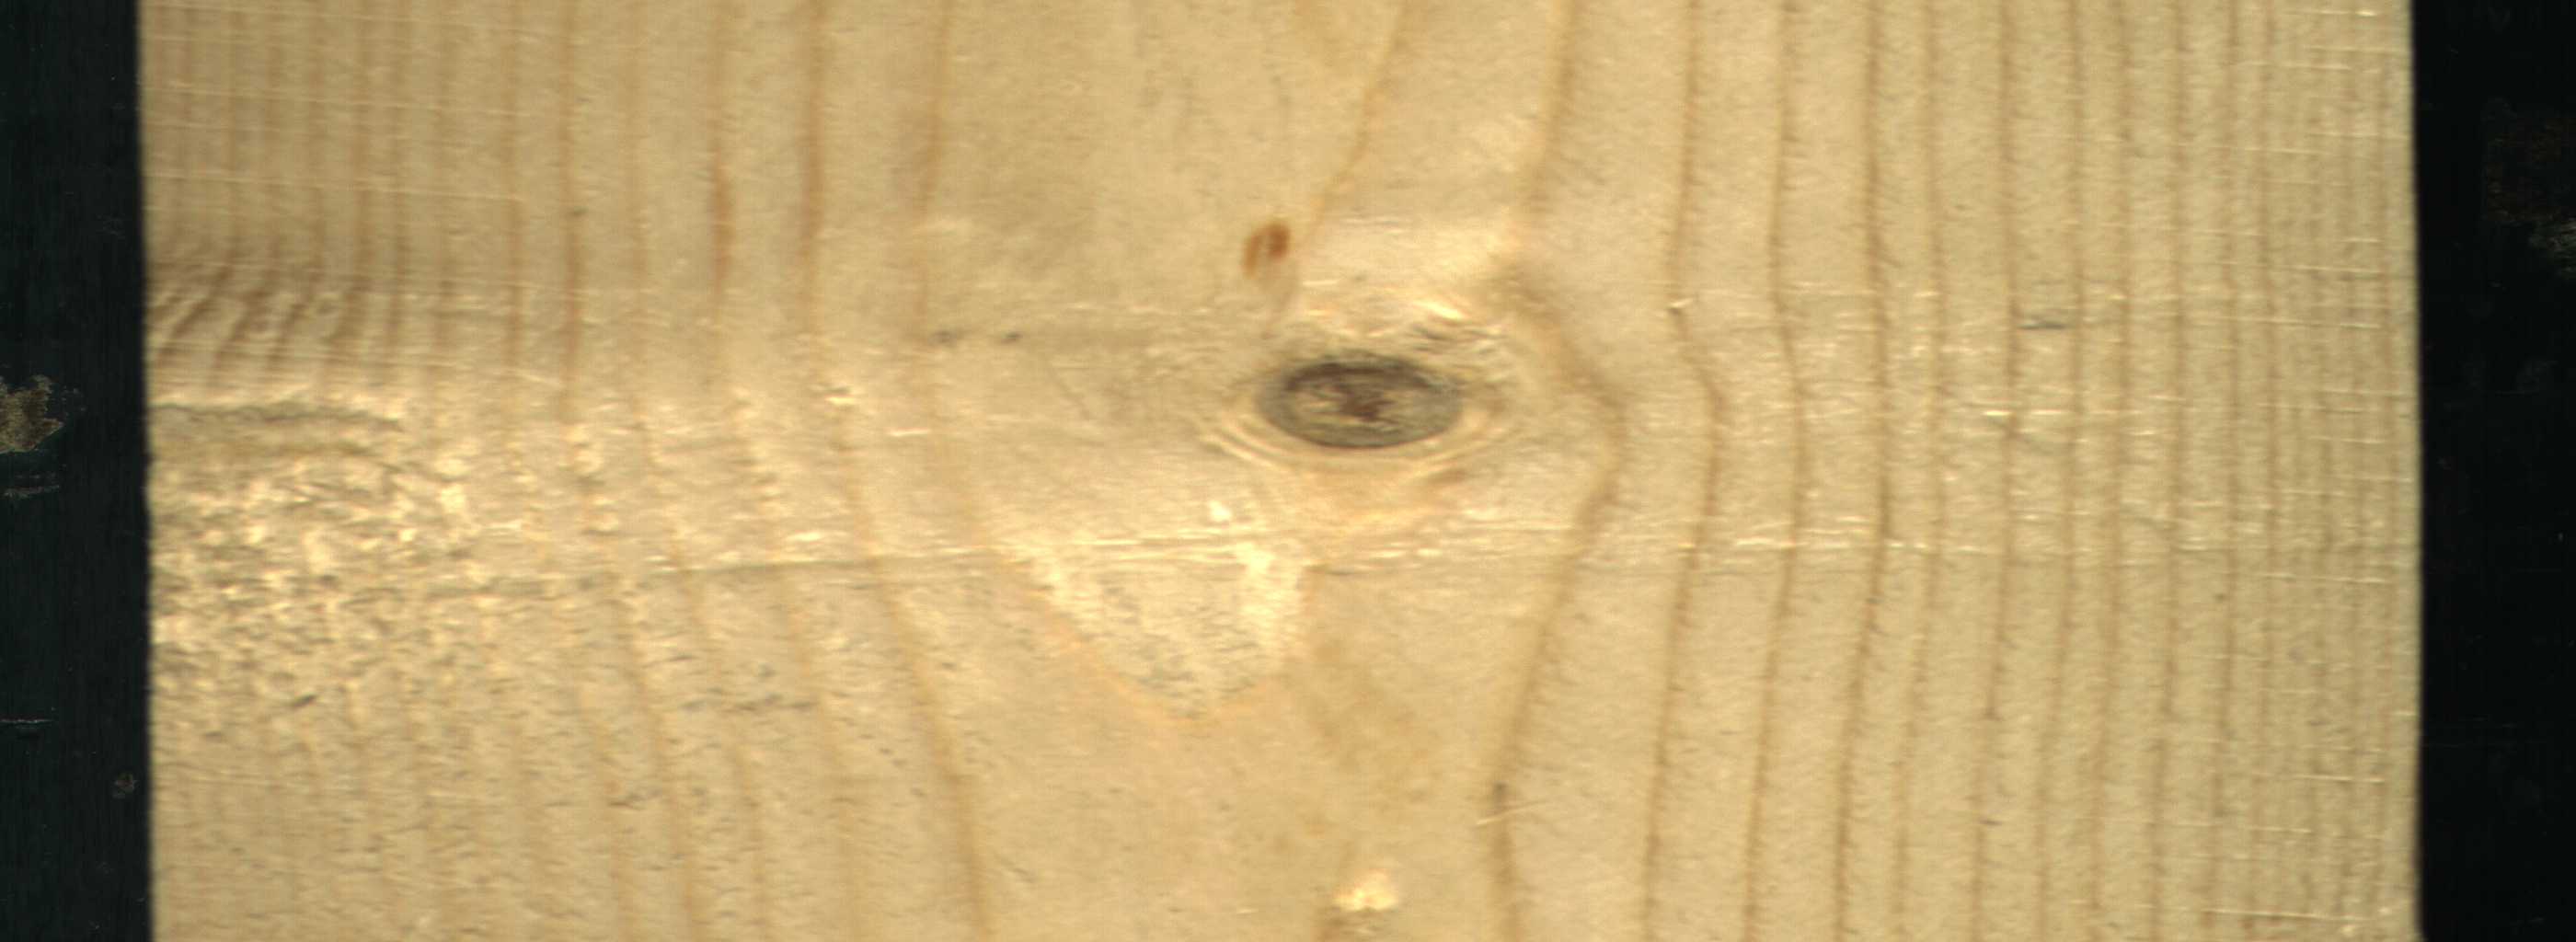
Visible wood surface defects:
Dead_Knot